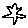
Label: star